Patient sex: M
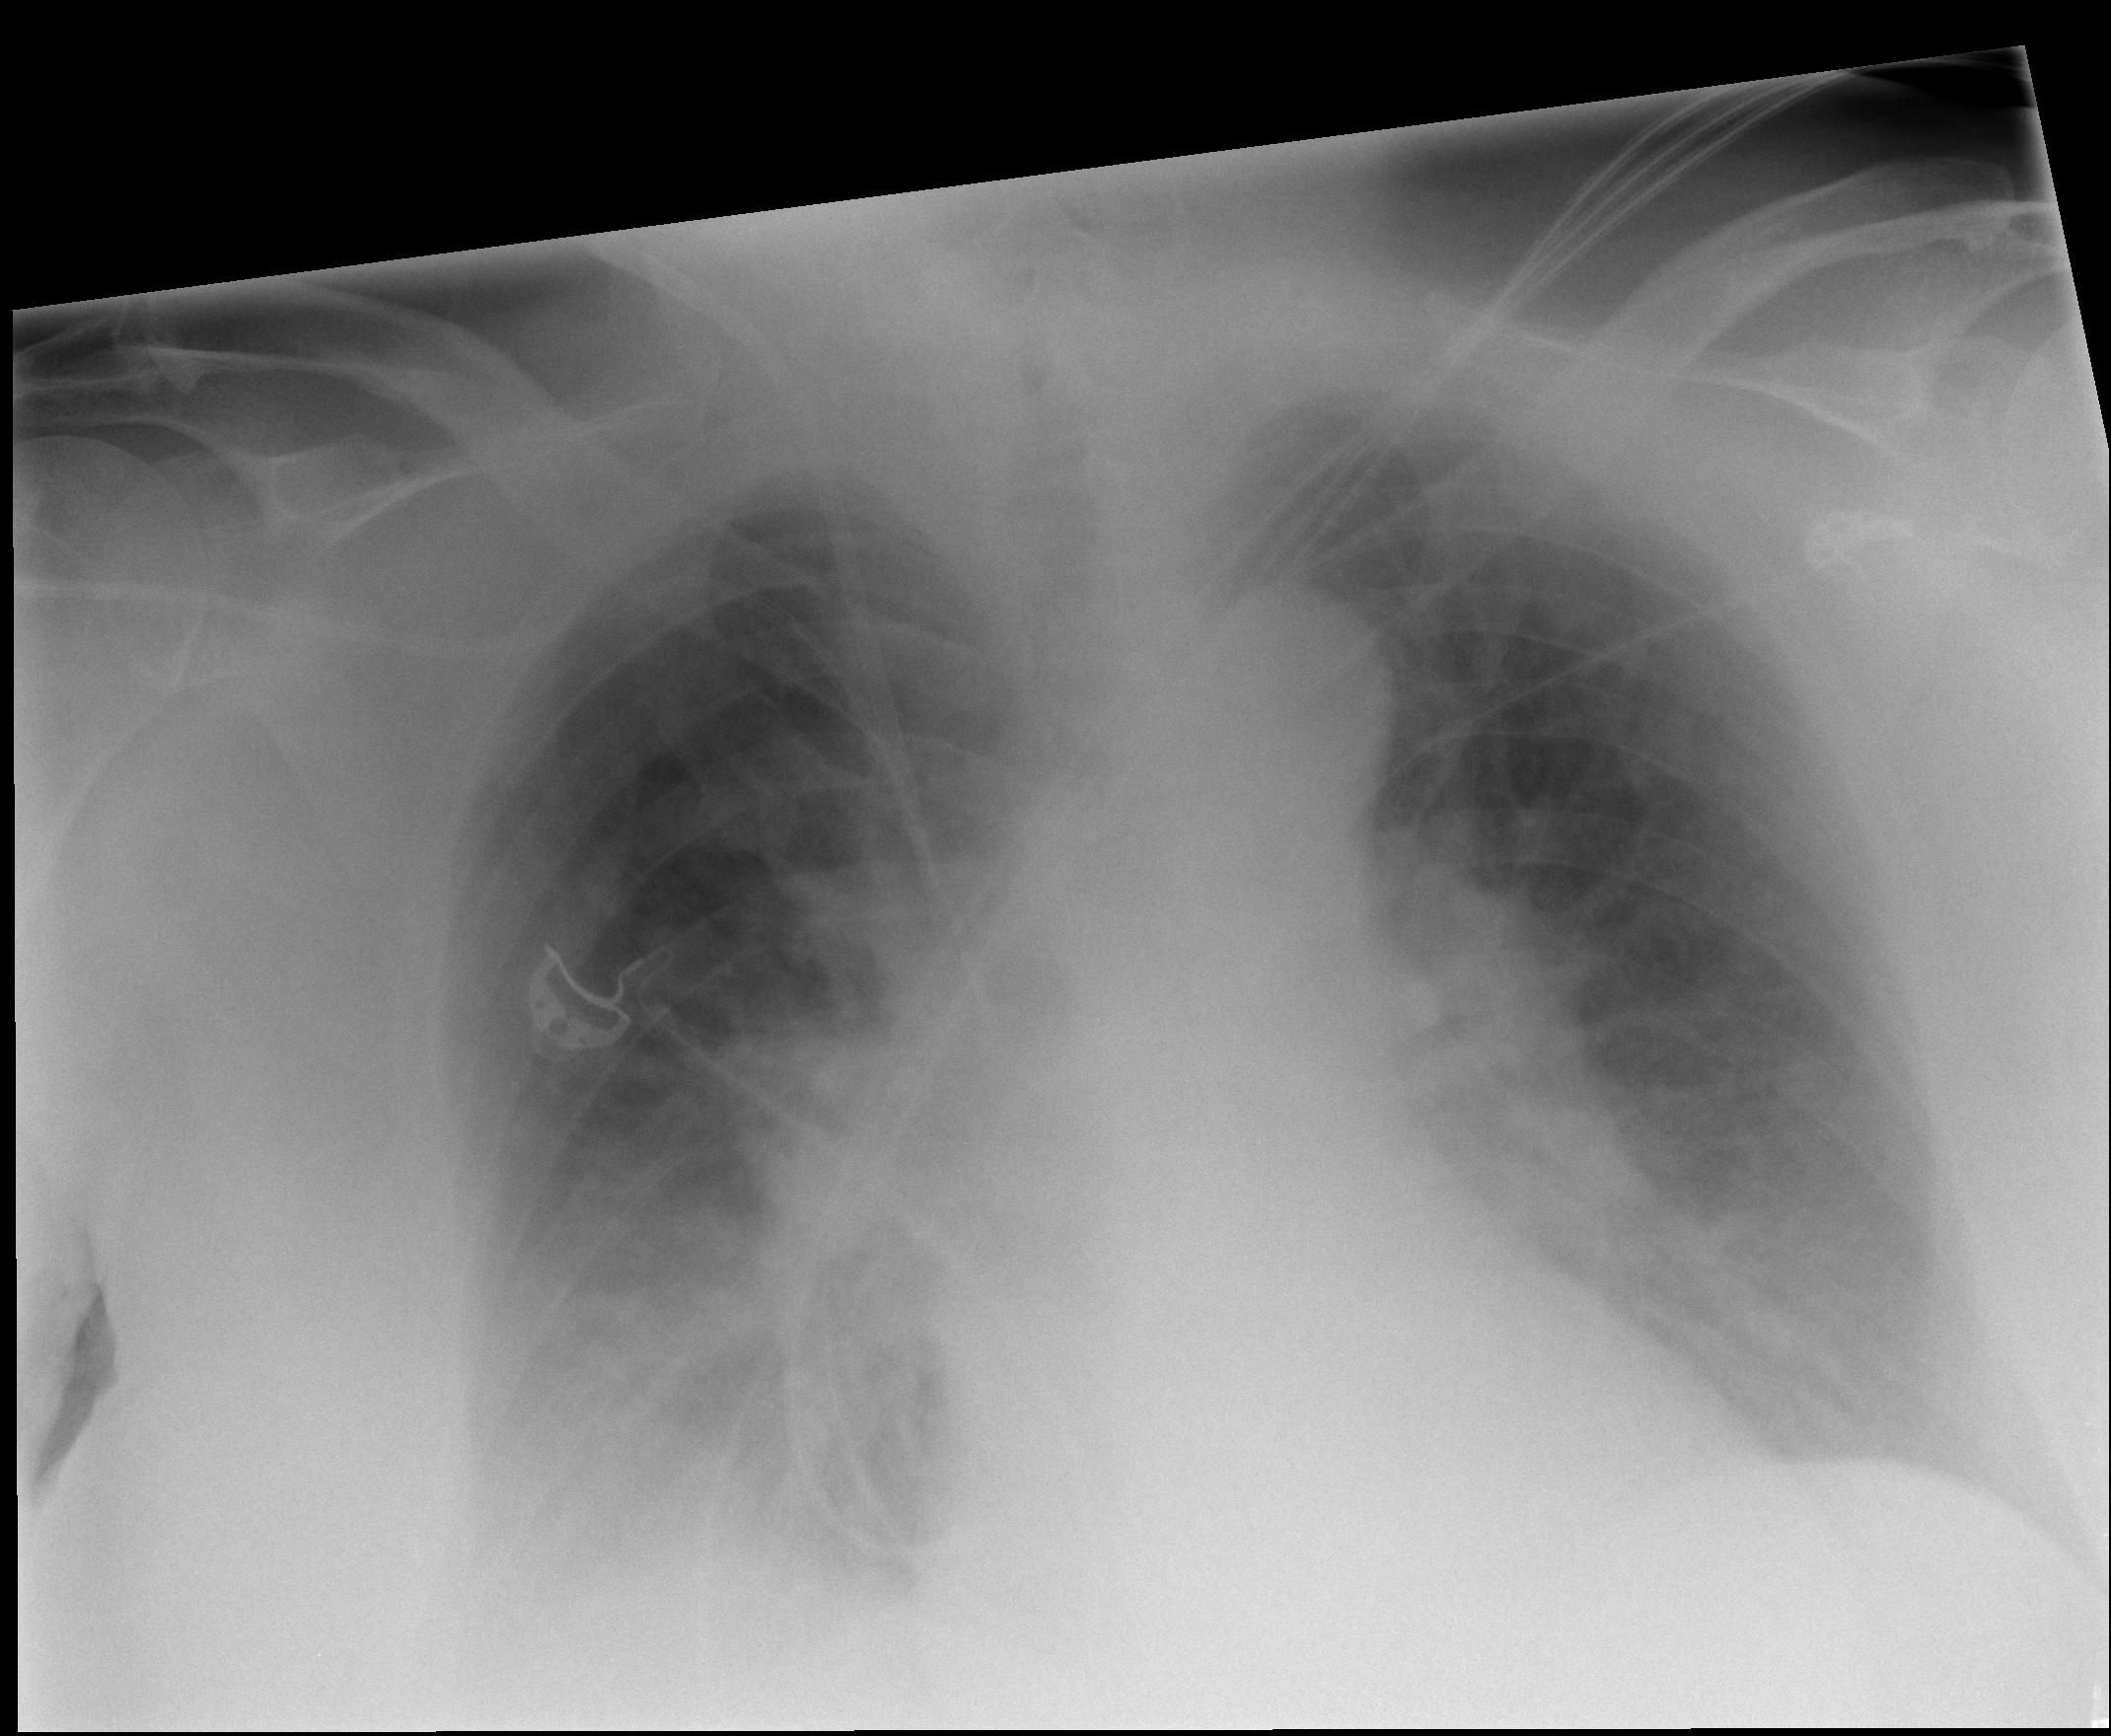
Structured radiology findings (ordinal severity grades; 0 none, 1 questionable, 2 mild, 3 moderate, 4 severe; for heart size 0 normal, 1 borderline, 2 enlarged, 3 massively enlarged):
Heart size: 0
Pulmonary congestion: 3
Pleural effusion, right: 2
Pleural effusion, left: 0
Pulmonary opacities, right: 1
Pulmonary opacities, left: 0
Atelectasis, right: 2
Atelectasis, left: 0